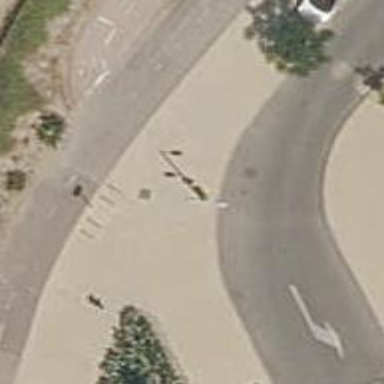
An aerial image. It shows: Sidewalk along the footway.